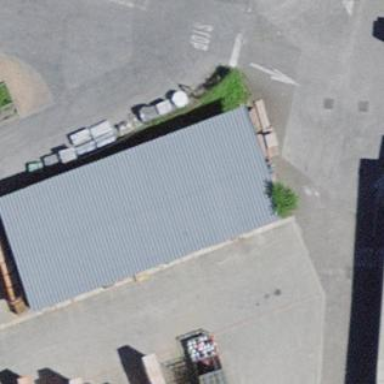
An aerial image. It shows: Industrial building.